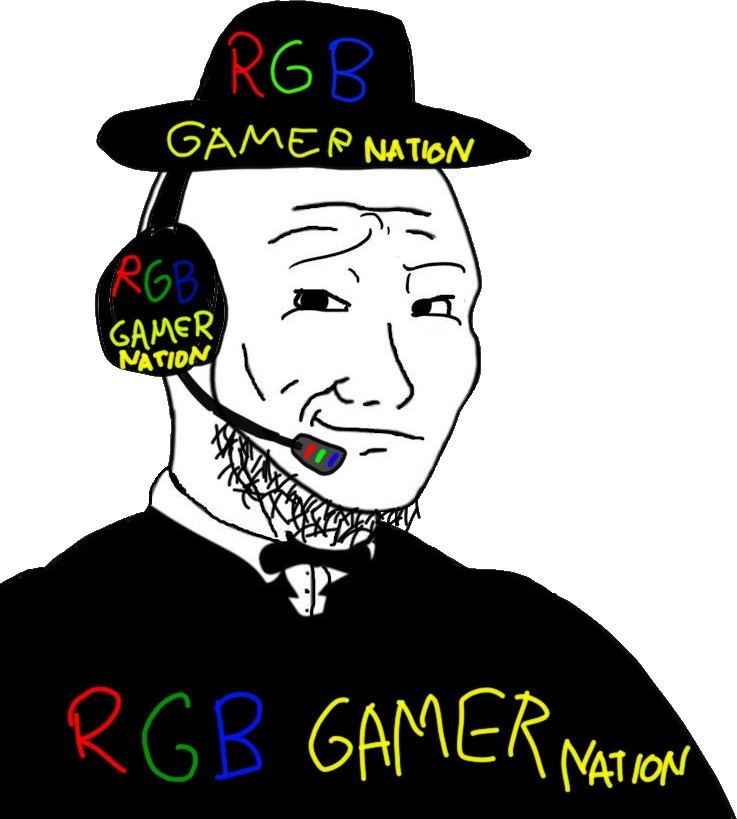
Label: 5_Soyjak